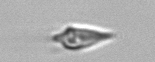
Label: Oxytoxum